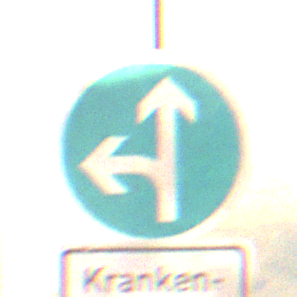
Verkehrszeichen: VorgeschriebeneFahrtrichtungGeradeausOderLinks
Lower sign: BesondereFahrzeugeUndTransportgueter4
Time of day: SunriseSunset
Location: Outdoor (Nature)
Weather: PartlyCloudy
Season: NotSpecified
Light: Natural